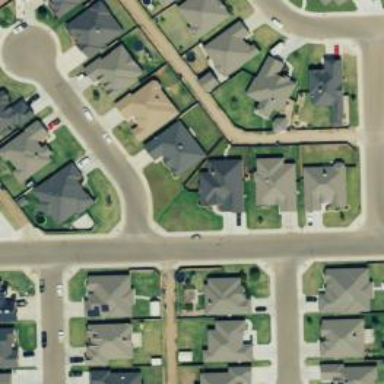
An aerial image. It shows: Alley classified as service road.